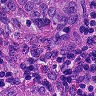
Metastatic tissue present: yes